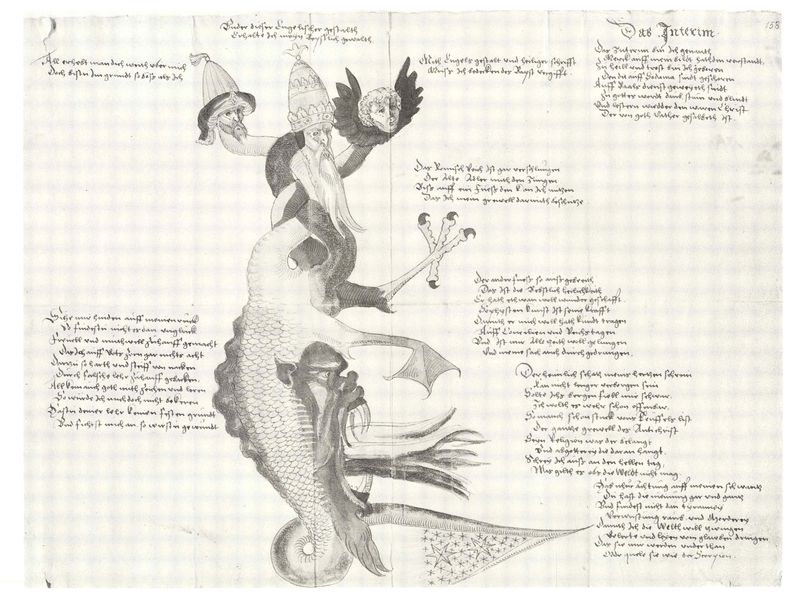
Titel: Das Interim
Institution: (Seriendruck)
Schlagwörter: feuer, flügel, kopf, mann, vogel, weiß, grau, hut, köpfe, nase, schwarz, skizze, zeichnung, tier, haube, bart, mütze, federn, vollbart, bild, geistlicher, drei, blatt, krone, schuppen, engel, putte, beine, schwanz, bein, schrift, zwei, grafik, graphik, bischof, papst, karikatur, deutsch, foto, karos, druck, schwarz-weiß, sterne, radierung, illustration, text, beschriftung, schlange, helm, hälse, krallen, schwimmhäute, fisch, zähne, teufel, mischwesen, wesen, fabelwesen, mitra, tiara, kralle, schwänze, zeilen, kupferstich, zwitter, ungeheuer, verse, drachen, texte, drache, handschrift, raster, klauen, monster, dreiköpfig, hydra, untier, flosse, klaue, olz, beschreibungen, buchmalerei, majuskel, fischschwanz, cherubim, mongole, cherub, drei köpfe, heut, interim, spottschrift, was er alles kann, entenfuss, fischkörper, tiata, das interim